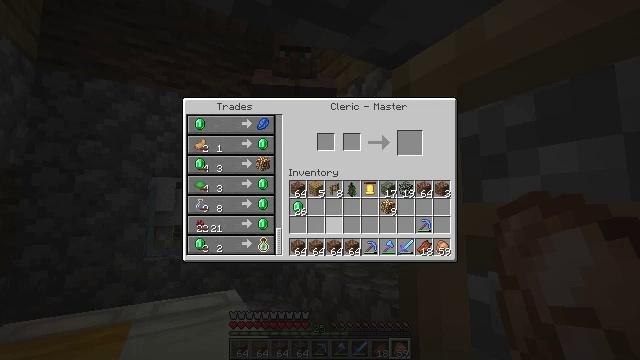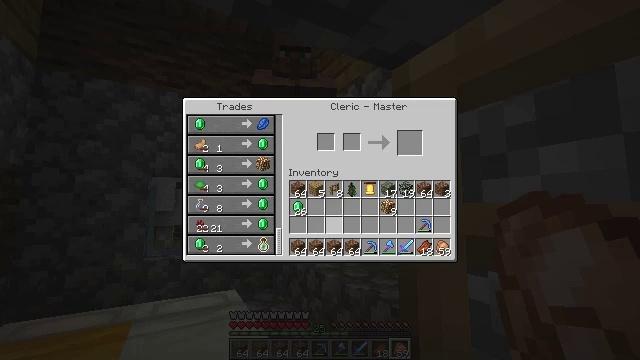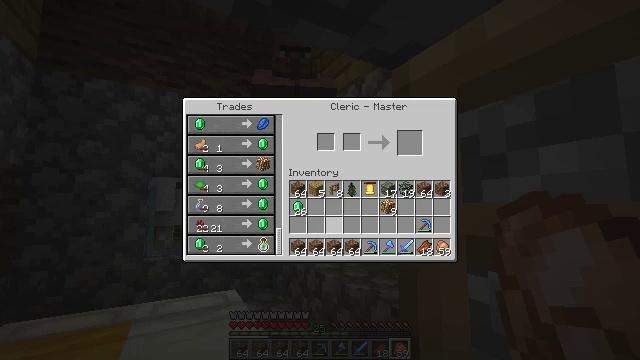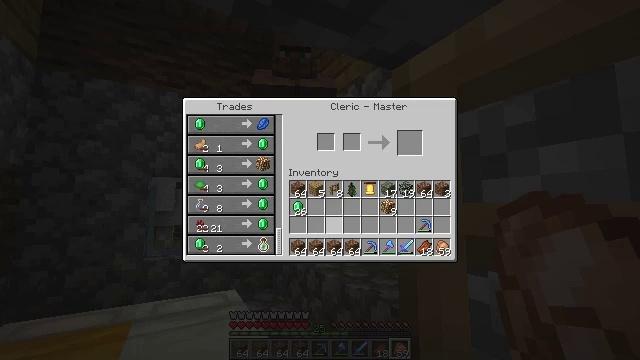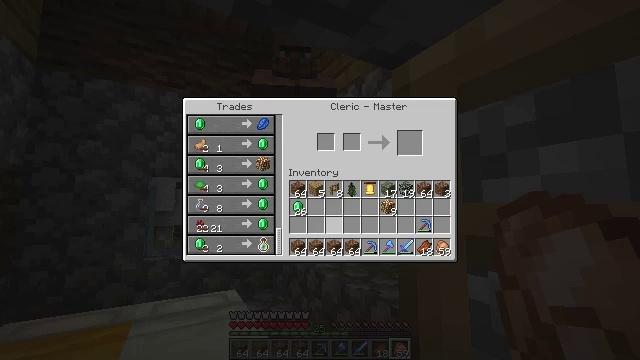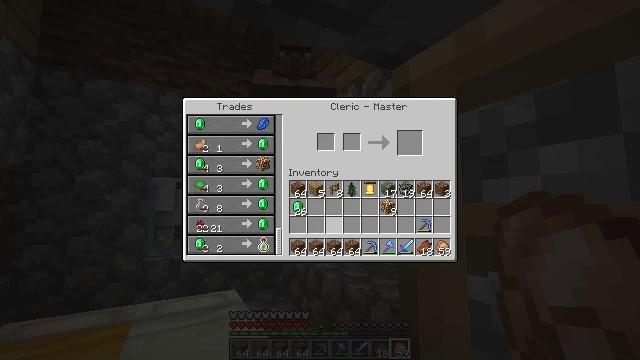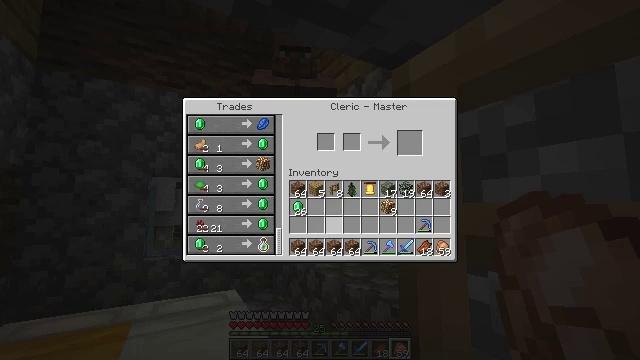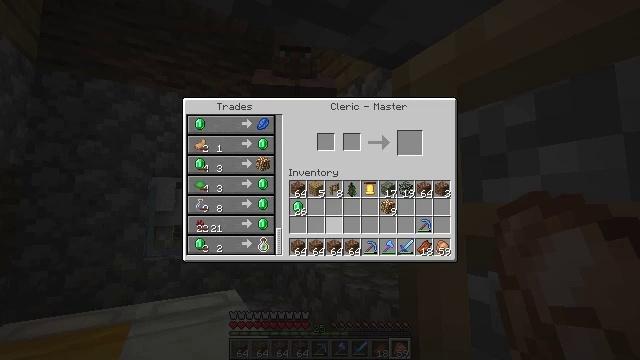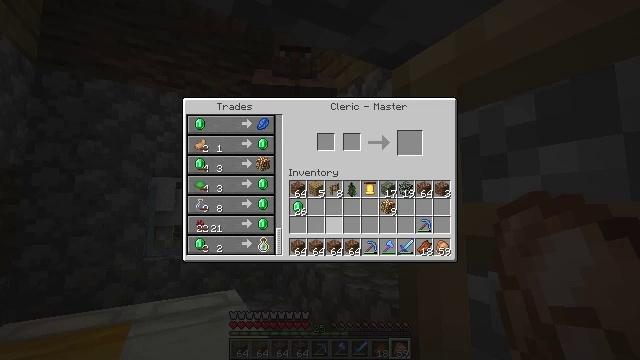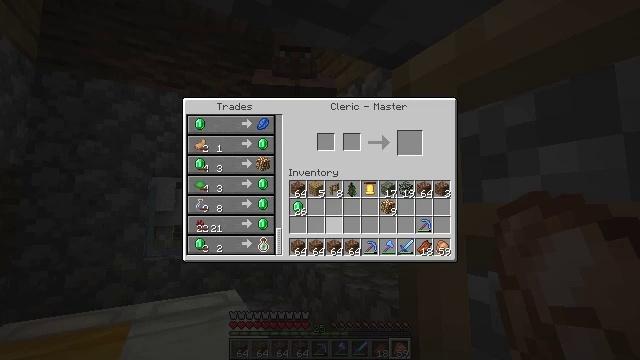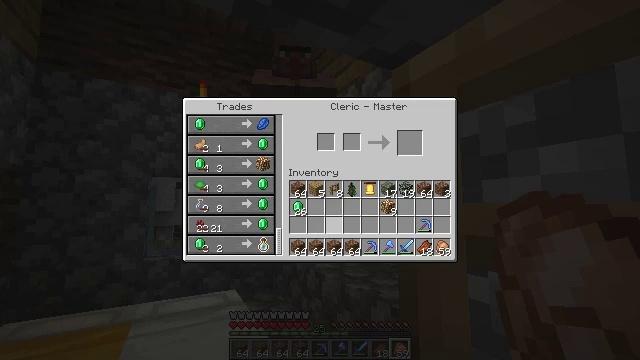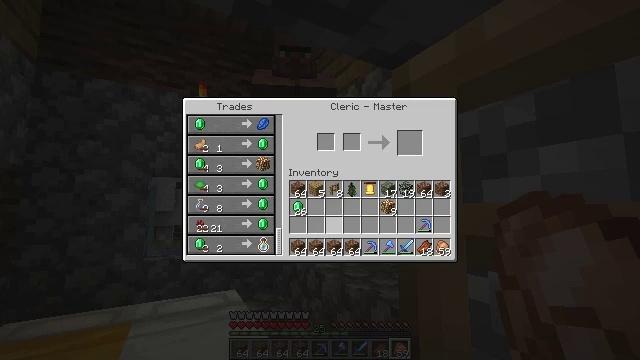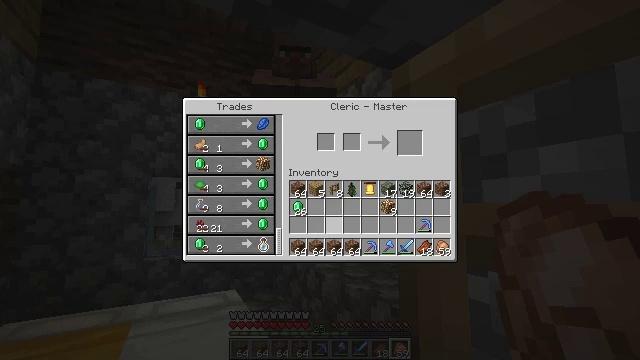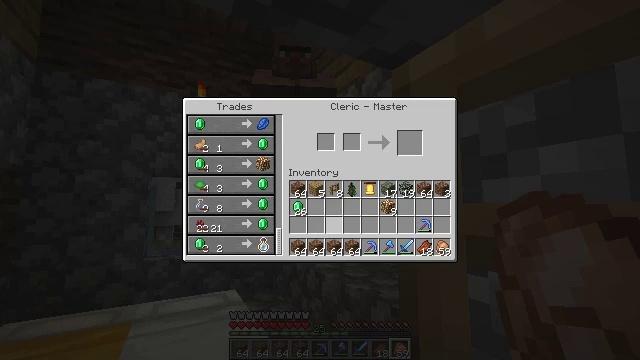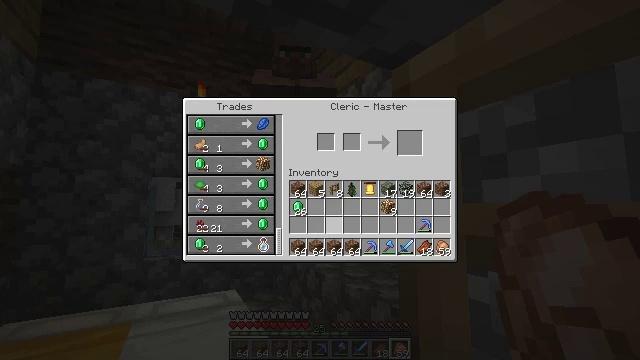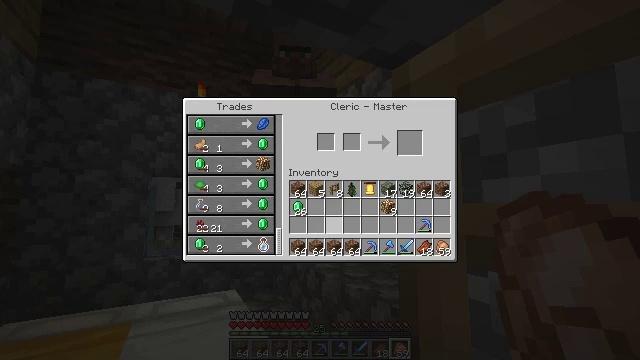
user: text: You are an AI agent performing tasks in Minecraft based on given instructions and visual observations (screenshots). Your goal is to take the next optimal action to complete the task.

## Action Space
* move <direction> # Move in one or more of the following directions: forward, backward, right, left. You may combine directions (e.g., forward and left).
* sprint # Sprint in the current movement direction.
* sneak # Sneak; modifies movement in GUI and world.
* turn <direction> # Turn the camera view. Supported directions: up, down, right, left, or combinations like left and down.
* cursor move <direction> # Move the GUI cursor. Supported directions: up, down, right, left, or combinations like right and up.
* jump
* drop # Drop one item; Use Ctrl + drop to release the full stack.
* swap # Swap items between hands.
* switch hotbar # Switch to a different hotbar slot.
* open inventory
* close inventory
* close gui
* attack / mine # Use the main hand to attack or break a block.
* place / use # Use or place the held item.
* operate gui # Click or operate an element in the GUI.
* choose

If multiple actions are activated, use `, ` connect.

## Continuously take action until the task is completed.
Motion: motion action
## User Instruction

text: Craft the glowstone using glowstone dust.
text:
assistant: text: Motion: no_op
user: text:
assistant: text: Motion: no_op
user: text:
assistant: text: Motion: no_op
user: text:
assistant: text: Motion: no_op
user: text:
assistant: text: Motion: no_op
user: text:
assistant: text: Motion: no_op
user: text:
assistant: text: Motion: no_op
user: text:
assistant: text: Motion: no_op
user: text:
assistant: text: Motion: no_op
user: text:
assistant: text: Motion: no_op
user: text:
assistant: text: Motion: no_op
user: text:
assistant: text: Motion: no_op
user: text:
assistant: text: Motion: no_op
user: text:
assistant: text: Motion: no_op
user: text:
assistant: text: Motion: no_op
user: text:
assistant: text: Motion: no_op
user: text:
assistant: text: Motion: no_op
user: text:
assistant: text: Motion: no_op
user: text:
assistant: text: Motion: no_op
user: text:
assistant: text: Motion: no_op
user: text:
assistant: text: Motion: no_op
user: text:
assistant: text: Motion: no_op
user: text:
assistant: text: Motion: no_op
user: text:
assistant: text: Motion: no_op
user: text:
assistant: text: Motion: no_op
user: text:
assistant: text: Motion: no_op
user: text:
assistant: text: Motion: no_op
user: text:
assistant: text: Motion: no_op
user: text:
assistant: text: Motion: no_op
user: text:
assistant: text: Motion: no_op